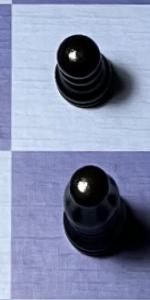
Label: Bishop_Black